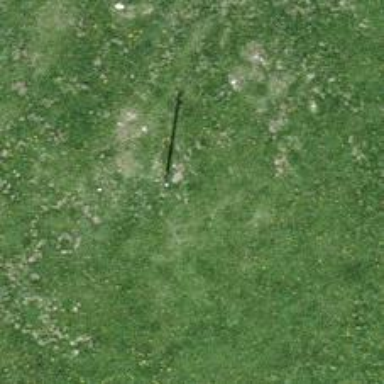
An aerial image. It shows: Power pole.